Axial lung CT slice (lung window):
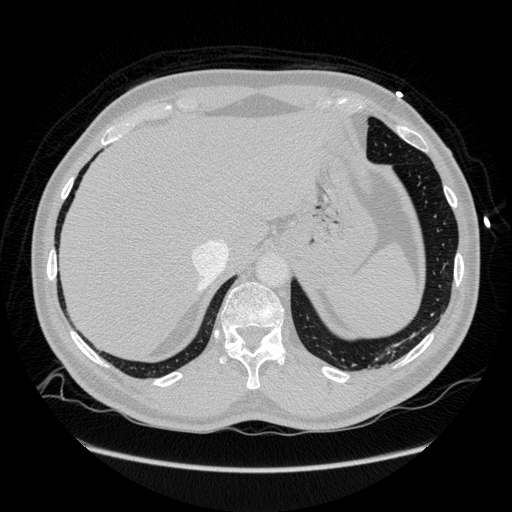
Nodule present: no